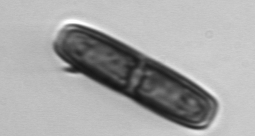
Label: Ephemera